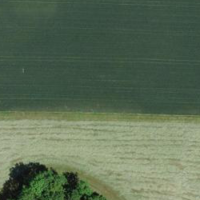
EUNIS habitat code: 52
Species observed at this site:
Centaurea scabiosa